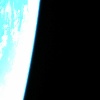
Label: space